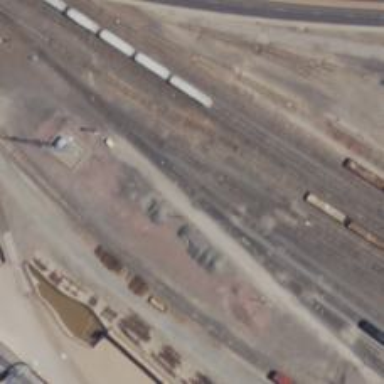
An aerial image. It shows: Abandoned railway yard is depicted.